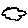
Label: cloud